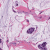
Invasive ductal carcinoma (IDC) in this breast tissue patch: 1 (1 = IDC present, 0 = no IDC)